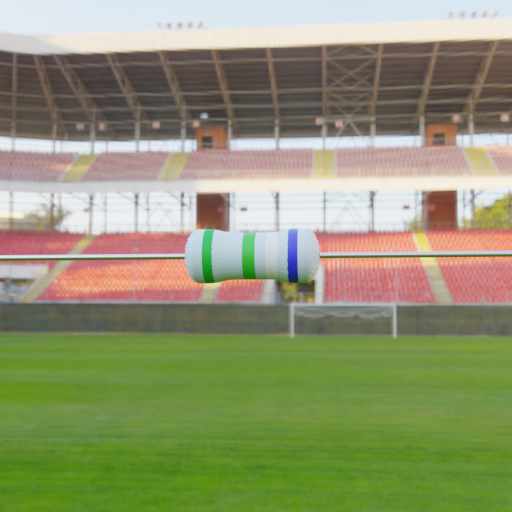
Resistor colour bands (in order): green, green, white, blue